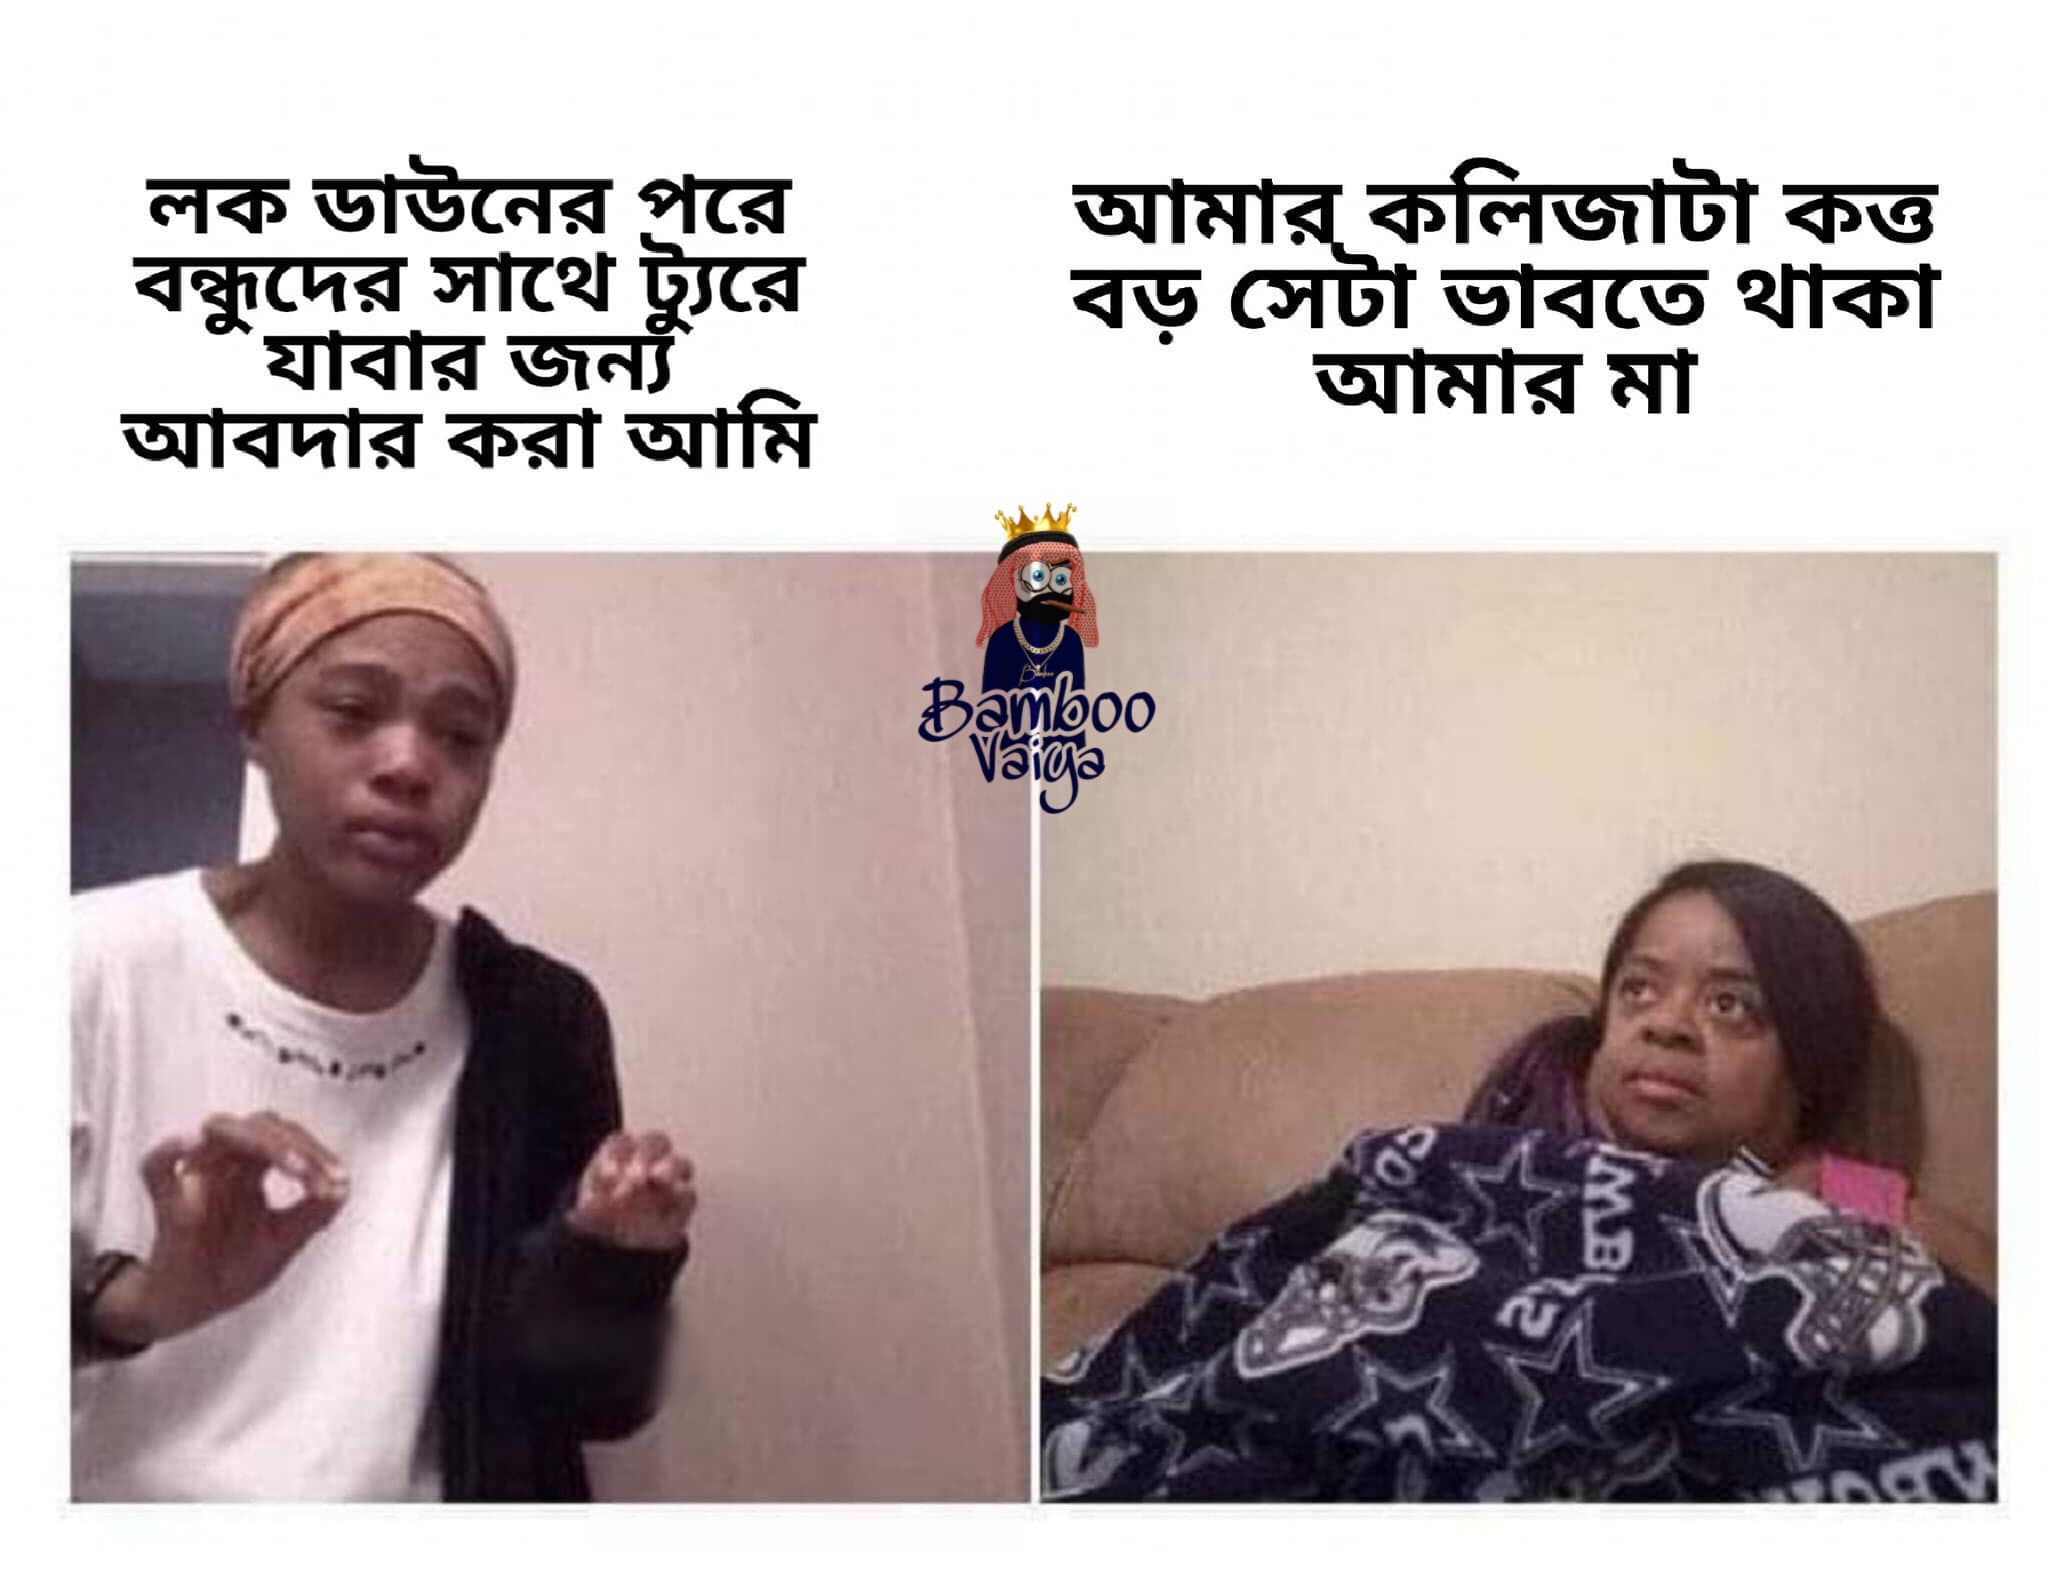
Caption: লক ডাউনের পরে বন্ধুদের সাথে ট্যুরে যাবার জন্য আবদার করা আমি    আমার কলিজাটা কত্ত বড় সেটা ভাবতে থাকা আমার মা
Label: non-hate